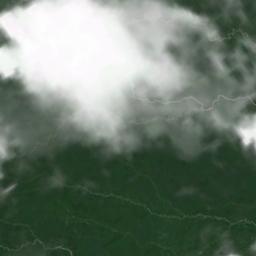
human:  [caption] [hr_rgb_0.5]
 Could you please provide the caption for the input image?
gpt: The white cloud is above green land .

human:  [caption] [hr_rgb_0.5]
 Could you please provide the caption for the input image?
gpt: A thick white cloud floats on the deep blue sea .

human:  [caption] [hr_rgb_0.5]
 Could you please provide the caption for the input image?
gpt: The cumulus clouds are located above the land covered by dense vegetation and some rivers go through the land .

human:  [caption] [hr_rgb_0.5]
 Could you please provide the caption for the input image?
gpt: White clouds on green earth .

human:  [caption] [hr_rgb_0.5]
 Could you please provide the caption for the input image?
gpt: There are thick white clouds over a green parcel .